Question: We have code that modifies a PDF and then digitally signs the modified PDF. We use the LGPL version of the iTextSharp library (4.1.6) for digitally signing the PDFs.
'''
public static Stream DigitallyCertifyPdfStream(Stream uncertifiedFileStream, CertificationBundle certificationBundle)
{
using (var memoryStream = new MemoryStream())
{
var pdfReader = new PdfReader(uncertifiedFileStream);
var signatureStamper = PdfStamper.CreateSignature(pdfReader, memoryStream, '', null);
signatureStamper.SetEncryption(null, Encoding.UTF8.GetBytes(certificationBundle.Password), PdfWriter.ALLOW_PRINTING | PdfWriter.ALLOW_MODIFY_ANNOTATIONS, PdfWriter.STANDARD_ENCRYPTION_128);
var signatureAppearance = signatureStamper.SignatureAppearance;
signatureAppearance.Reason = "Approval of design";
signatureAppearance.Location = "";
var privateKey = certificationBundle.PrivateKey;
var signingCertificates = new[] { certificationBundle.Certificate };
signatureAppearance.SetCrypto(privateKey, signingCertificates, null, PdfSignatureAppearance.WINCER_SIGNED);
pdfReader.Close();
signatureStamper.Close();
return new MemoryStream(memoryStream.ToArray());
}
}
'''
Here is a sample <URL> which exhibits the issue. The PDF will open initially but then freeze and not be navigable. Whether or not you have our certificates to verify this signature installed, the issue seems to occur.
This issue does not seem to be happening consistently, and the problem only exists in Adobe Reader. Browser PDF viewers and Foxit Reader (which does signature verification) handle it just fine. Sometimes an error box will come up after a while that says something like "There was an error opening the stream."
Additionally of interest, on PDFs that have gone through this same digital signature process, we have observed the following in the Appearance Integrity Report

At the moment we are unsure if these are related to the problem. I mention them because they may be relevant.
The question, then, is why does this digitally signed PDF crash Adobe Reader and how can we remedy it?
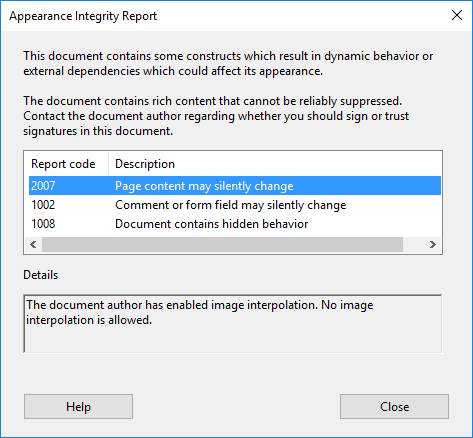
Answer: Your PDF contains a broken image:
'''
16 0 obj
<</Type/XObject/BitsPerComponent 8/Interpolate true/Width 736/ColorSpace/DeviceRGB/Filter/DCTDecode/Length 0/Height 1242/Subtype/Image>>stream
endstream
endobj
'''
This Image XObject claims to contain an RGB bitmap image (736x1242, 24bit) and at the same time is empty ( 0). PDF viewers may fail if encountering such missing data (though it is impressive how Adobe Reader locks up for some time...).
Please check whether that stream already is broken in your source PDF.
---
One issue by the way:
'''
pdfReader.Close();
signatureStamper.Close();
'''
You close the reader before closing the stamper. As the stamper may need to access the reader in the process of closing, this is a bad idea. Simply switch the order of the 'Close' calls.
---
By the way, your code produces a signature. This is a bad idea security-wise as this mechanism uses SHA1 for a first document hash no matter which security algorithms you use in you signature otherwise, and SHA1 is generally not considered safe anymore.